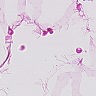
Metastatic tissue present: no